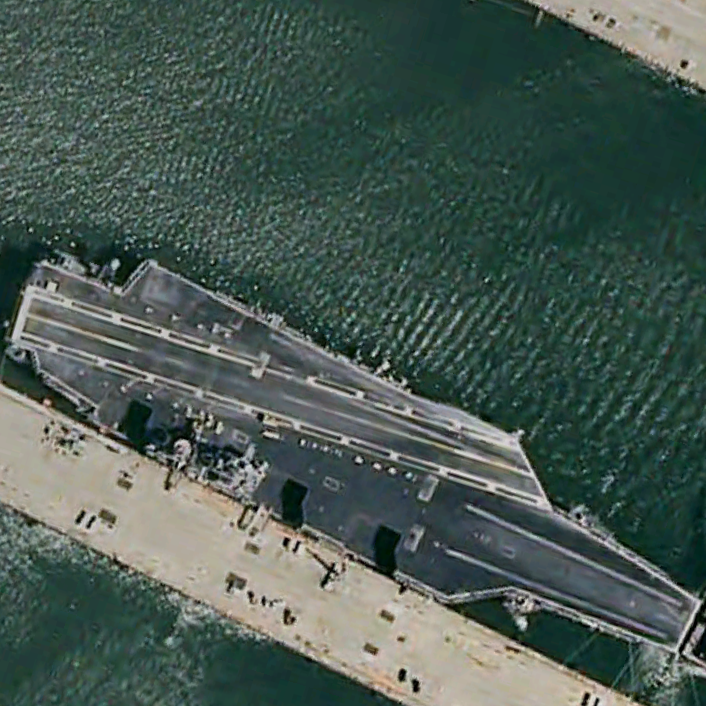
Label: Nimitz-class_aircraft_carrier